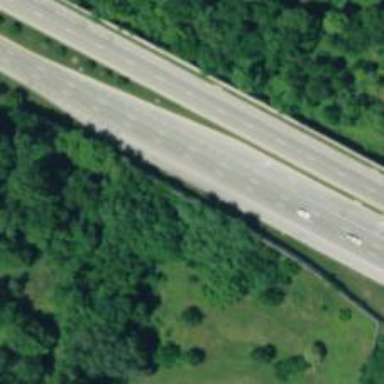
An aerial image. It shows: Primary highway designated as expressway.